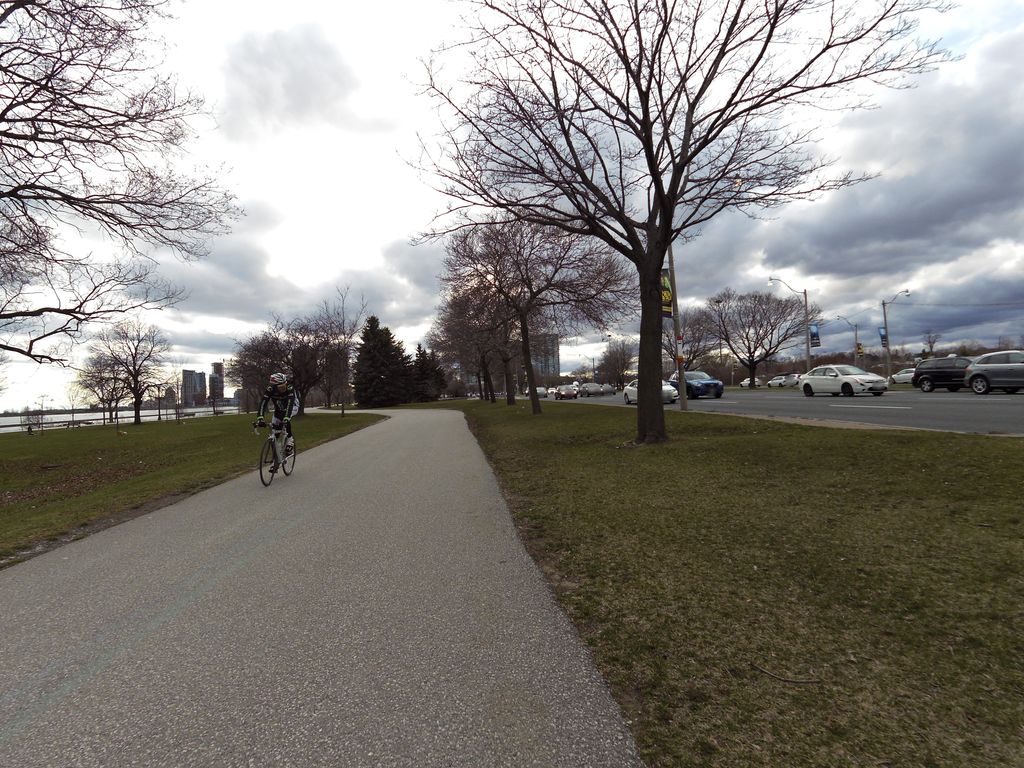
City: toronto